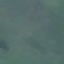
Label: SeaLake